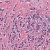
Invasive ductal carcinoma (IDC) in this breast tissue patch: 1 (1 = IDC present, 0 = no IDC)